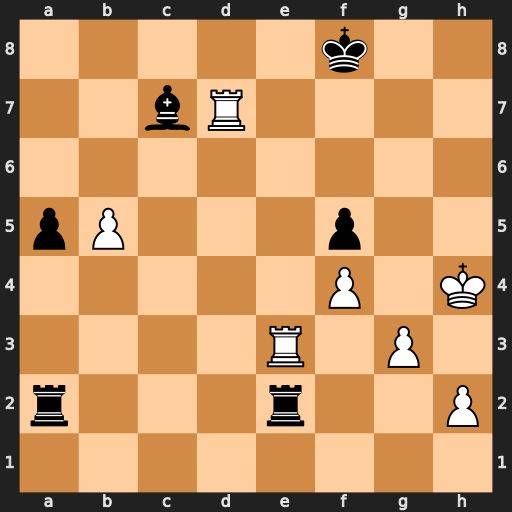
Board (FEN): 5k2/2bR4/8/pP3p2/5P1K/4R1P1/r3r2P/8
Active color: w
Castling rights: -
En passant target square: -
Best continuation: Rxe2 Rxe2 Rxc7